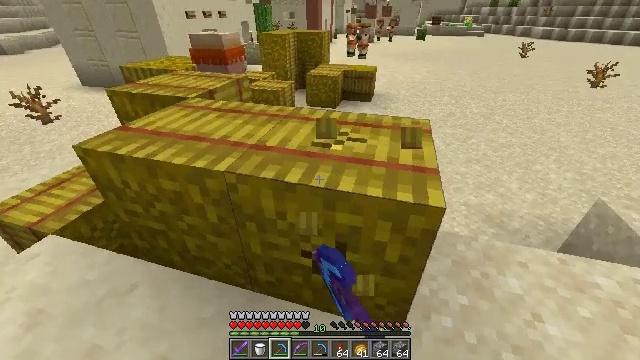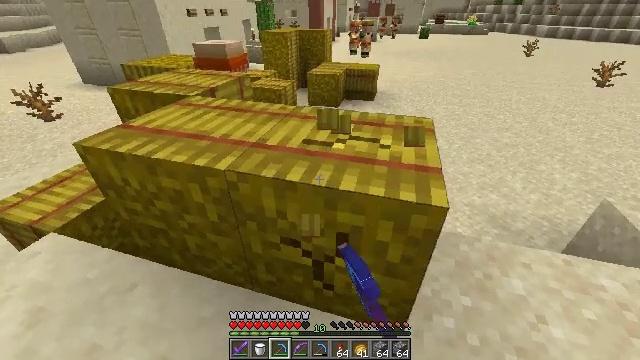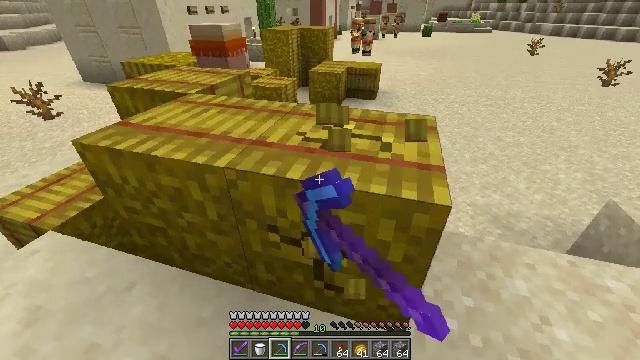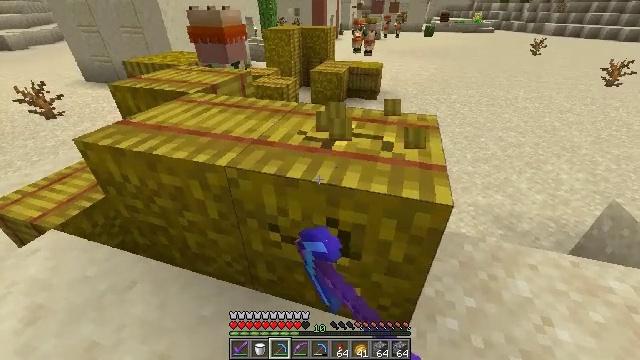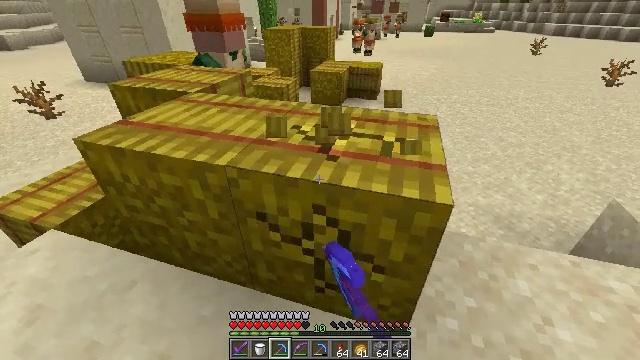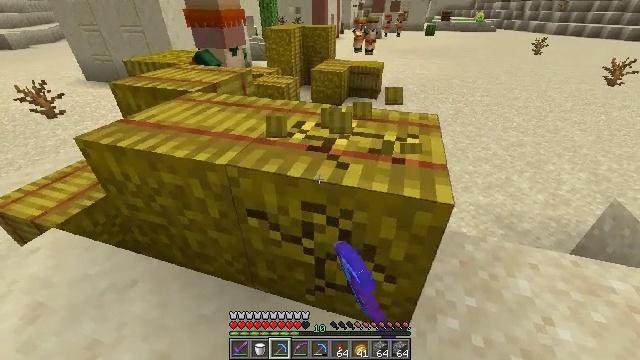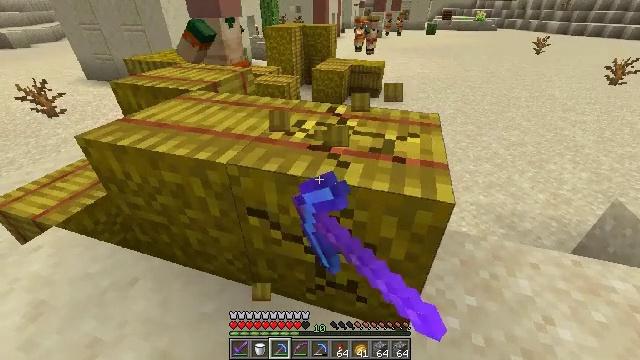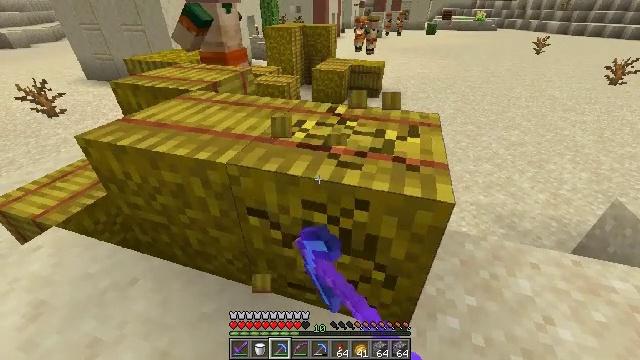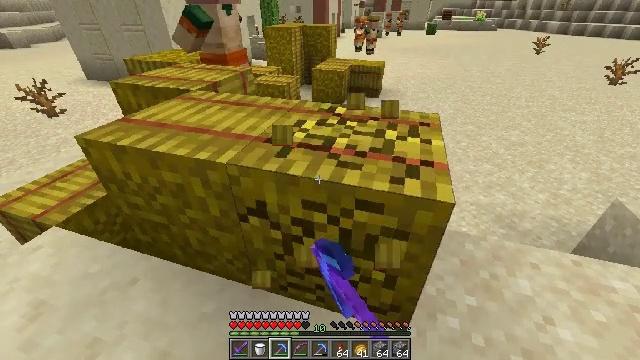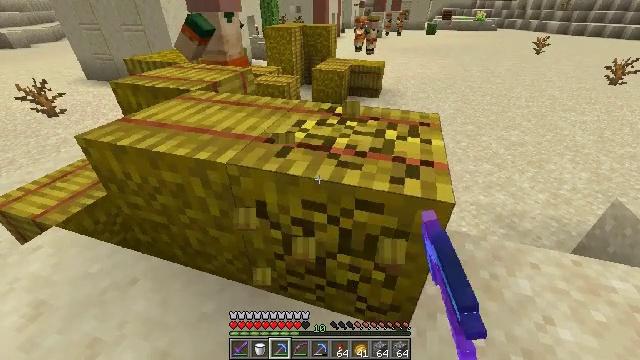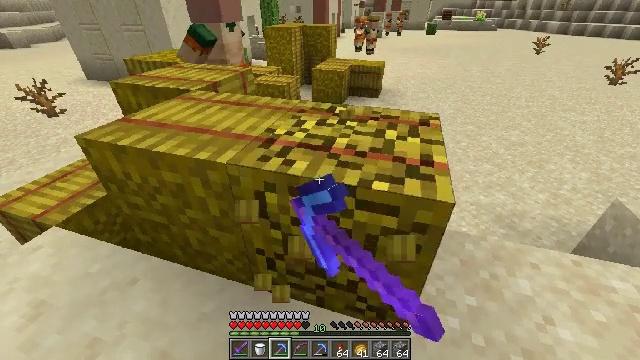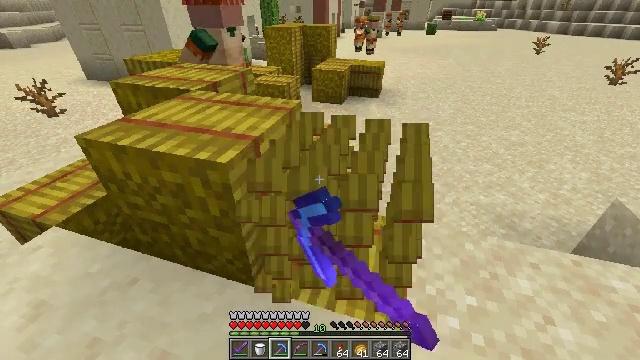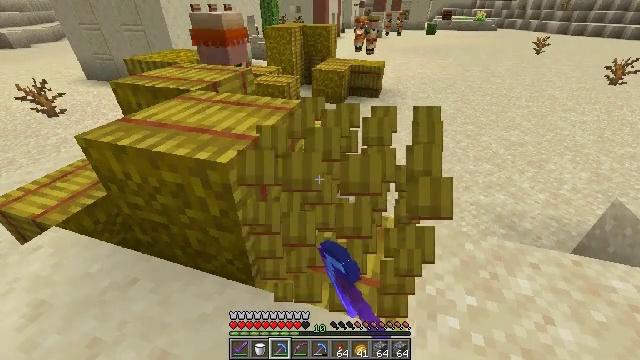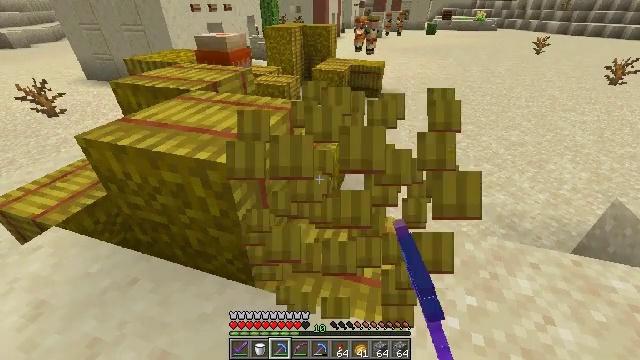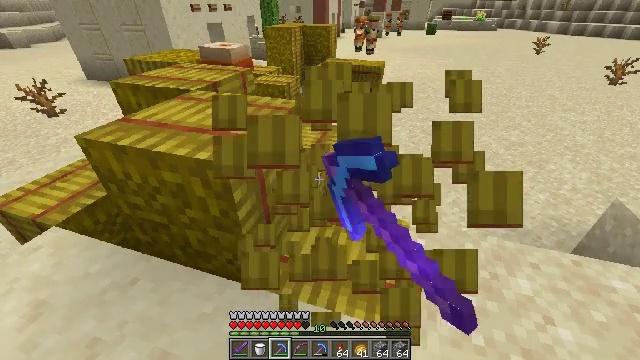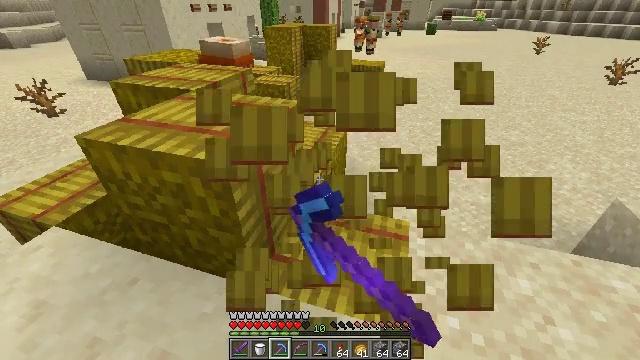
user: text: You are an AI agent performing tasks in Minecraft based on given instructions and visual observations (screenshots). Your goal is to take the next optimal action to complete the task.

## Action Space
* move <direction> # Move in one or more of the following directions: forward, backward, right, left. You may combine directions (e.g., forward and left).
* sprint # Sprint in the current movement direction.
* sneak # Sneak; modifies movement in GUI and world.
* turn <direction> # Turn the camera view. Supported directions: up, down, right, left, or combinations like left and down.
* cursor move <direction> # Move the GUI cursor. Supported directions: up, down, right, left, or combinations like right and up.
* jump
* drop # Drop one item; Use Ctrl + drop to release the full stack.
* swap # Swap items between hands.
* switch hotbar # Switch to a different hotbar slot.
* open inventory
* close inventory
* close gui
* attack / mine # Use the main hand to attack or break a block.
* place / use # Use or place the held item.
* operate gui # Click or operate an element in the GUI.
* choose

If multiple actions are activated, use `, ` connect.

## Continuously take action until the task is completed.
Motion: motion action
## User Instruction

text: Gather hay blocks from the farm.
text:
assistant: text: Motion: attack / mine
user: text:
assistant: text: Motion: attack / mine
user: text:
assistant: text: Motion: attack / mine
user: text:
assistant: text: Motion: attack / mine
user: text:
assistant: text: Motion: attack / mine
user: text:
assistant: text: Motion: attack / mine
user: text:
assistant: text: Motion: attack / mine
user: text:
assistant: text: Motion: attack / mine
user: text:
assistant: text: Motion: attack / mine
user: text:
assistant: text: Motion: attack / mine
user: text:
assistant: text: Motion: attack / mine
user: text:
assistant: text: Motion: attack / mine
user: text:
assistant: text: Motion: attack / mine
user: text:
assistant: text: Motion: attack / mine
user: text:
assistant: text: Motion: no_op
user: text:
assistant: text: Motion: no_op
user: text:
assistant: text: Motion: no_op
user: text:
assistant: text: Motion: no_op
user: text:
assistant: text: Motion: no_op
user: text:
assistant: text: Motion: no_op
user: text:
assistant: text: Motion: no_op
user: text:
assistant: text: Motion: no_op
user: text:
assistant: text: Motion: turn left
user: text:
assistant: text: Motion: turn left
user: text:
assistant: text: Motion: turn left, attack / mine
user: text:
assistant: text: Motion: attack / mine
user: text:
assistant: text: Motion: attack / mine
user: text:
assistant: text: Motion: attack / mine
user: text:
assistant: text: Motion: attack / mine
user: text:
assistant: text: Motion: attack / mine